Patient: sex M, age 81
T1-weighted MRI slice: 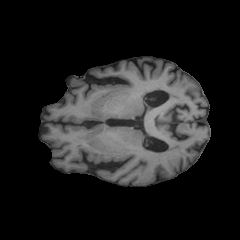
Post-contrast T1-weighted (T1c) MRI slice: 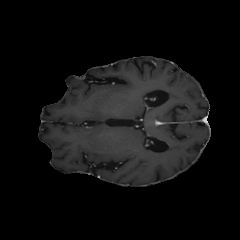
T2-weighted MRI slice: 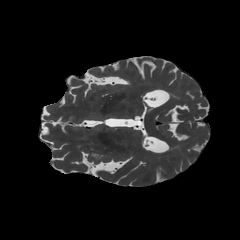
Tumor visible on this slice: no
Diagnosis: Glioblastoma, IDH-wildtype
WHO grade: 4